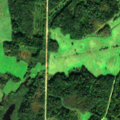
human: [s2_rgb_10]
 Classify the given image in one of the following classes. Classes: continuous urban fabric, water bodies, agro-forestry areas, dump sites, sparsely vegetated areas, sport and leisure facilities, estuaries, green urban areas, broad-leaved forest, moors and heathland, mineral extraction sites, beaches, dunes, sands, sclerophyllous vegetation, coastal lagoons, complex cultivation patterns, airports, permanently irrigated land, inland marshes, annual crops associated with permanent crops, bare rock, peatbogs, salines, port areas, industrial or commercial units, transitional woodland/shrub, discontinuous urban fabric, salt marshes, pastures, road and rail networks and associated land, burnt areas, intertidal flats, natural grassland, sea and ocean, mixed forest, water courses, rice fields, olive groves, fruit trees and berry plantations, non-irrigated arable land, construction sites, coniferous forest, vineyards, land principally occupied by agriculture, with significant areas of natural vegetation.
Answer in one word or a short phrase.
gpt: non-irrigated arable land, pastures, land principally occupied by agriculture, with significant areas of natural vegetation, mixed forest